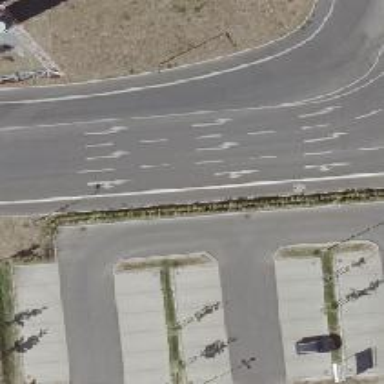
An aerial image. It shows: Asphalt parking aisle designated as service road.